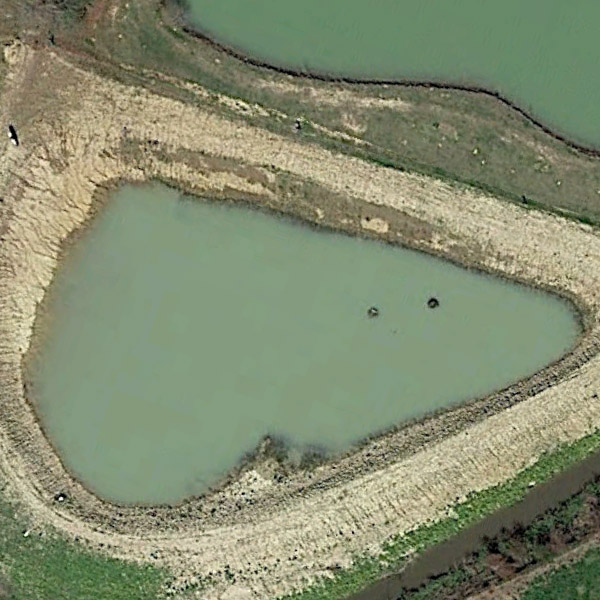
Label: Pond